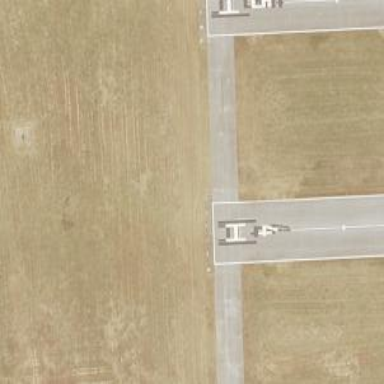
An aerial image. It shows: Asphalt runway at the airport.